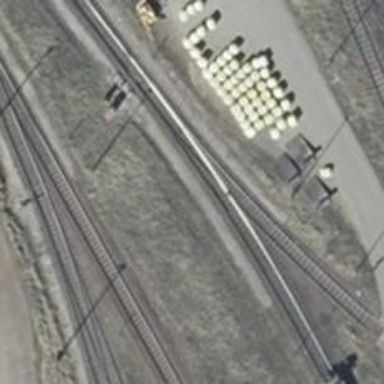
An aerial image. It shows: Railway switch.